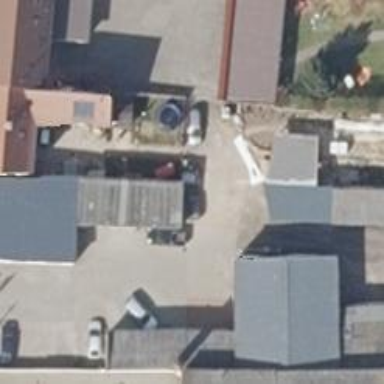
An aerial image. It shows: Car repair shop.